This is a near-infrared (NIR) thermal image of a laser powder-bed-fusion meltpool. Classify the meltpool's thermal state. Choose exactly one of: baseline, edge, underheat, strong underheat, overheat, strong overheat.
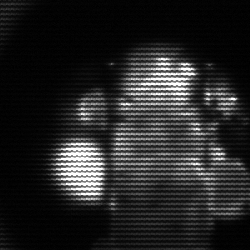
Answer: strong underheat